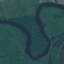
Label: River